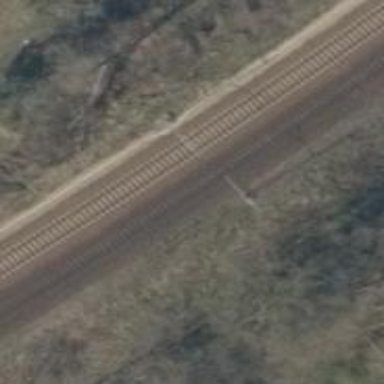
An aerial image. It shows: Railway track with contact line for electrification.